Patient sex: M
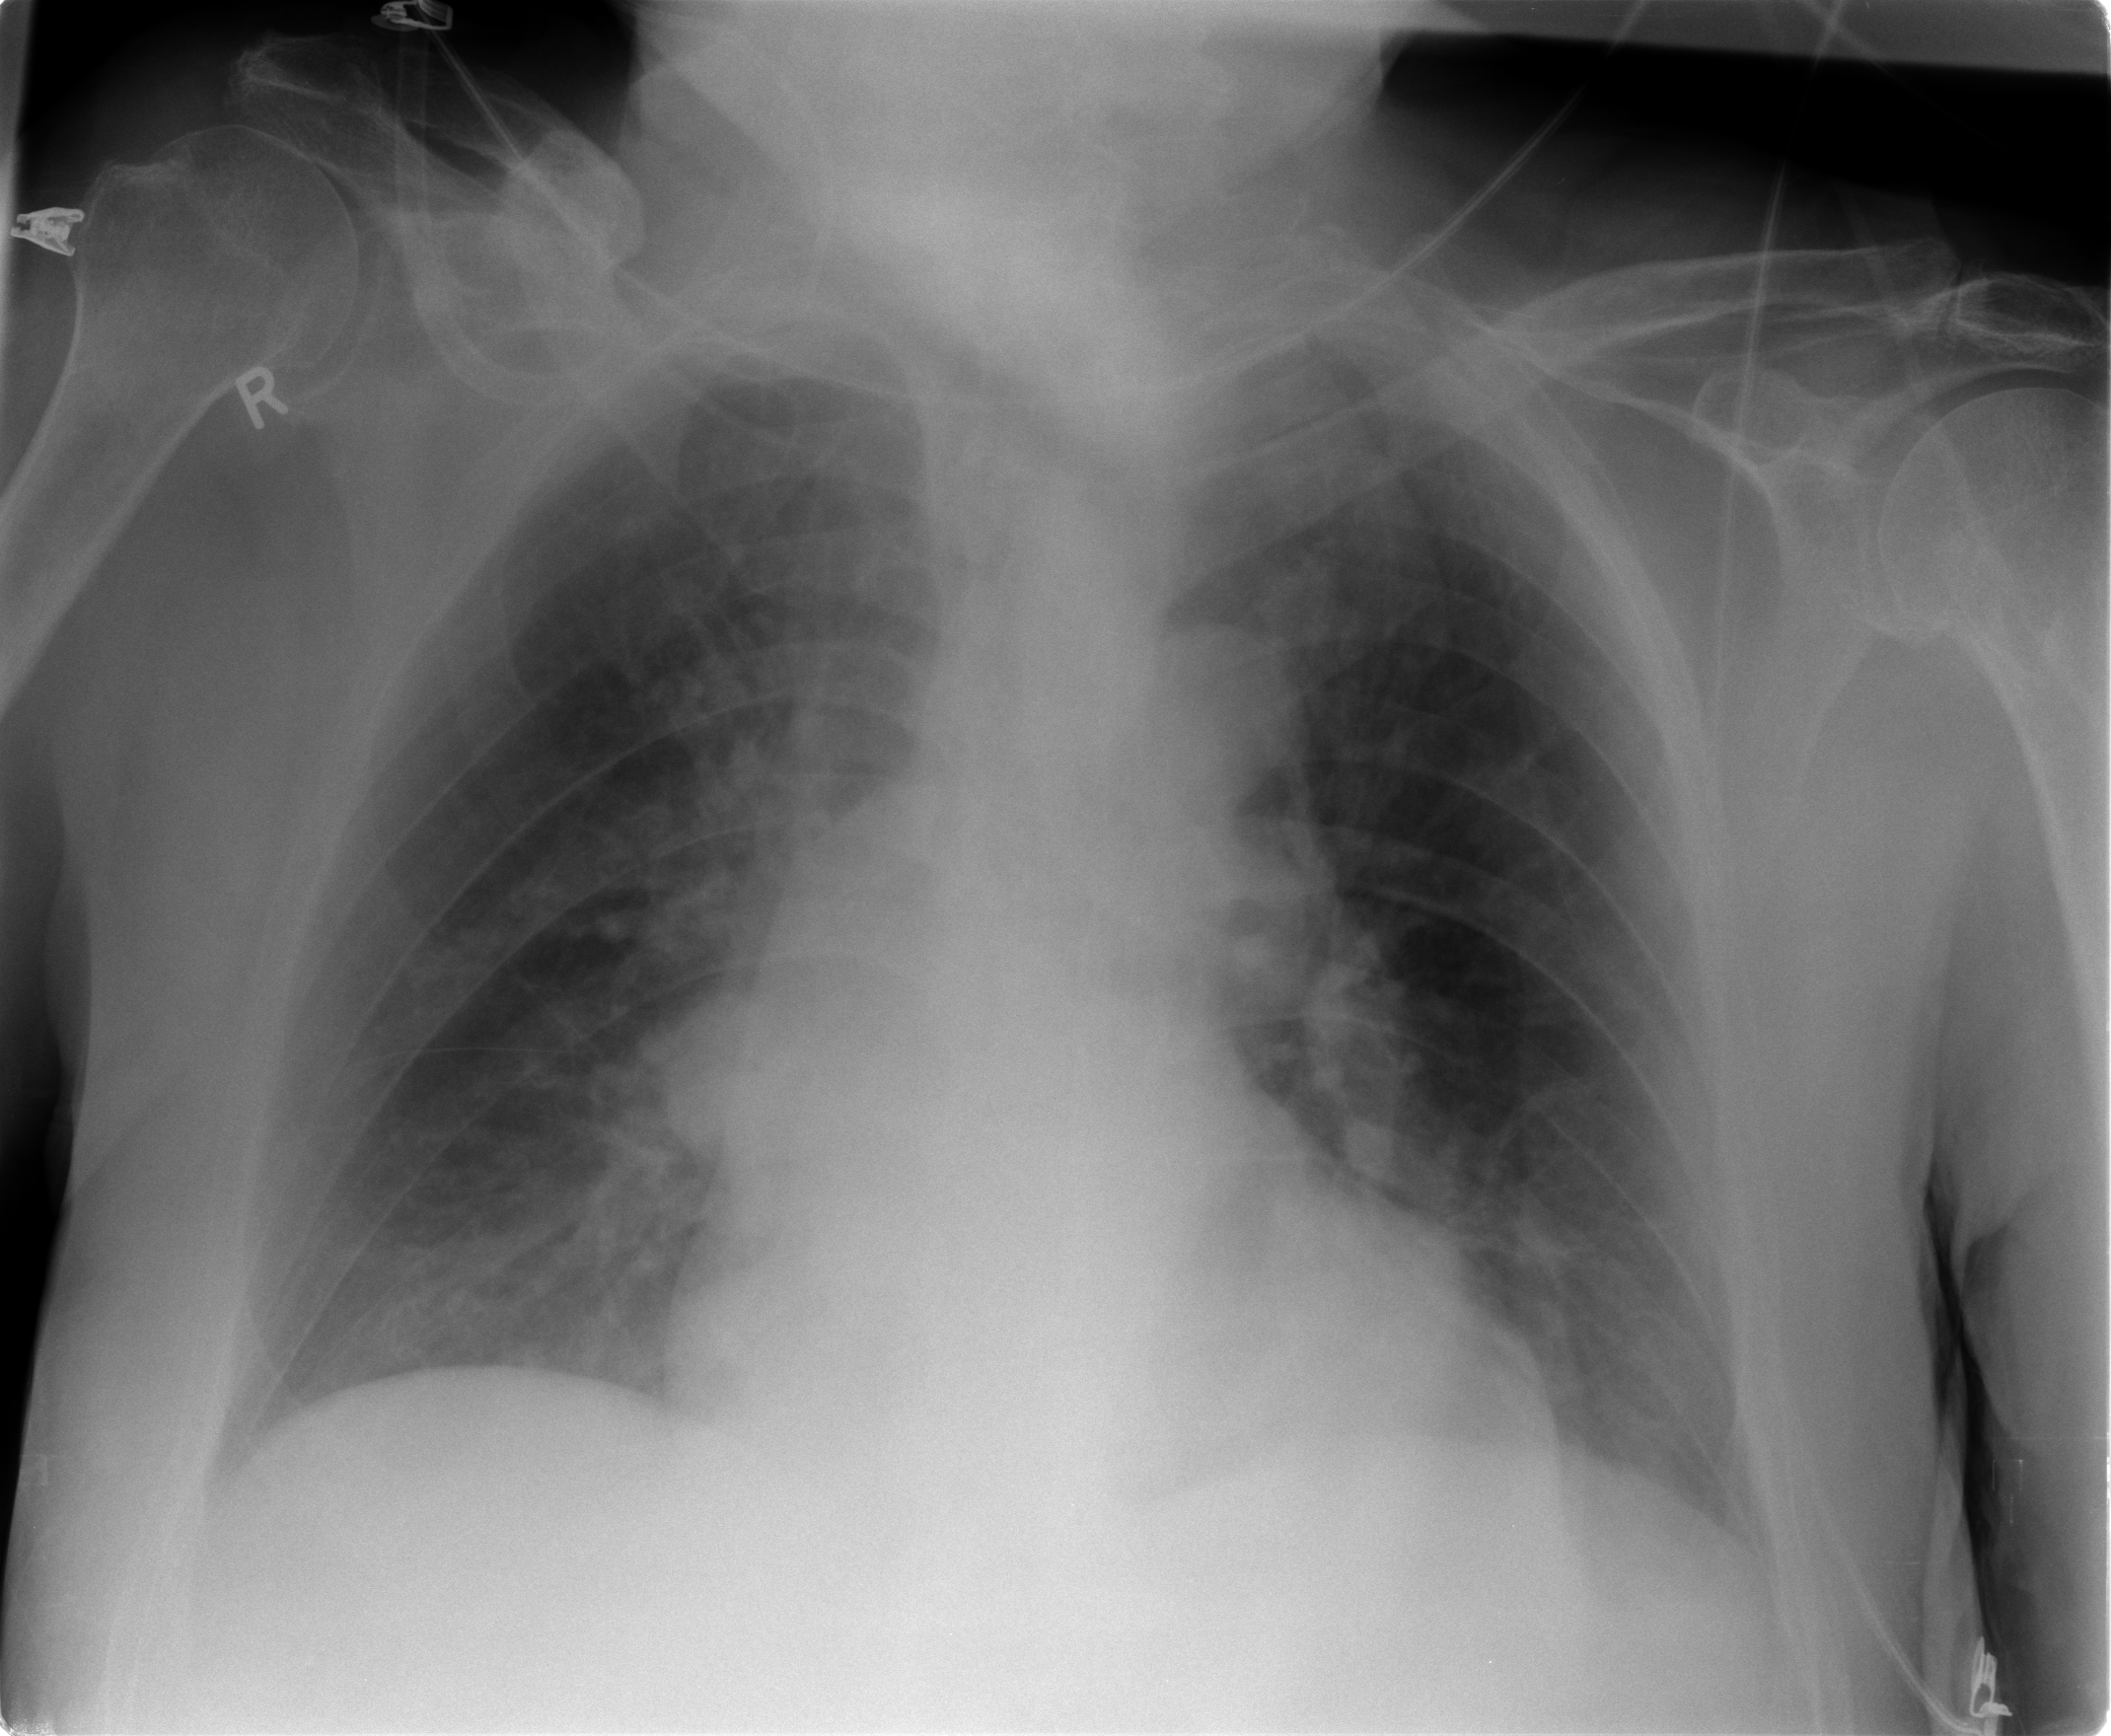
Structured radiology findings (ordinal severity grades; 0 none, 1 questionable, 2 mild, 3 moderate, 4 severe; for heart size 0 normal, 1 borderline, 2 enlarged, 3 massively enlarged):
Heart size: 2
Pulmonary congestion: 2
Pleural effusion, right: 0
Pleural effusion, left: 0
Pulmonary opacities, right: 0
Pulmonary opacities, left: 0
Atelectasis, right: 0
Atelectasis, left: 0